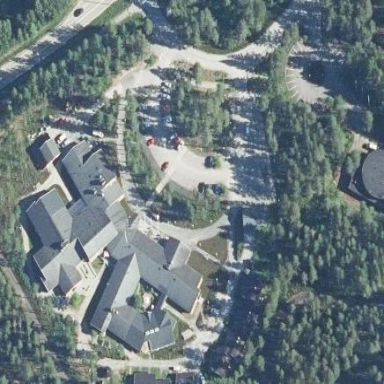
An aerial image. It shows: Hotel building.